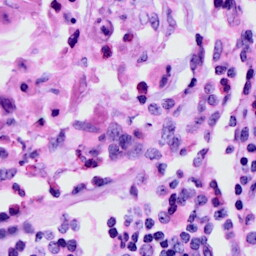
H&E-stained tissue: Cervix